What's the difference between 2 images?
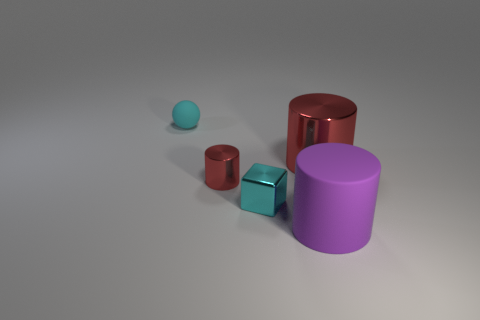
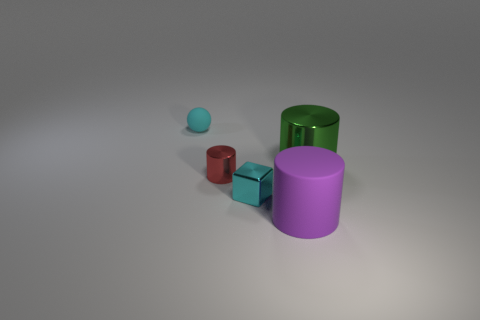
the large shiny cylinder changed to green
the big red metal cylinder on the right side of the big purple cylinder changed to green
the large red metal cylinder that is behind the matte cylinder changed to green